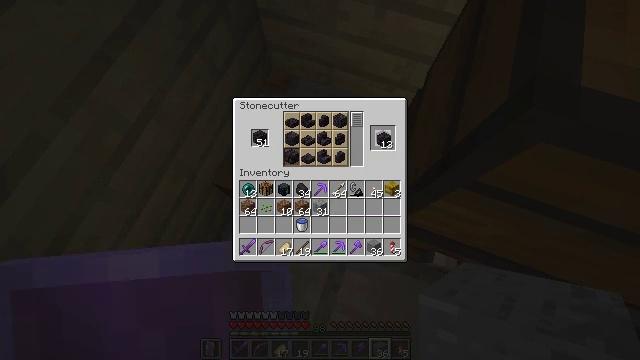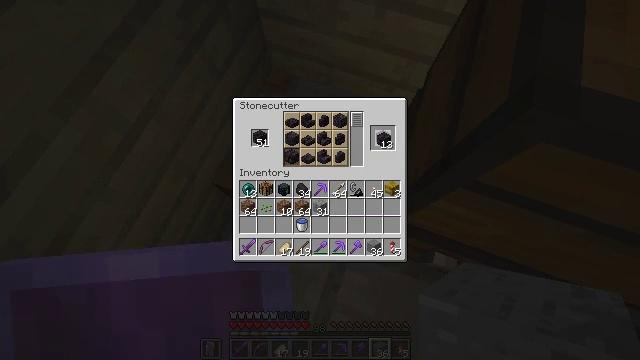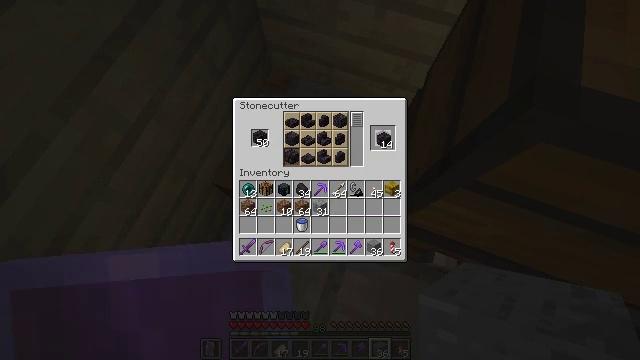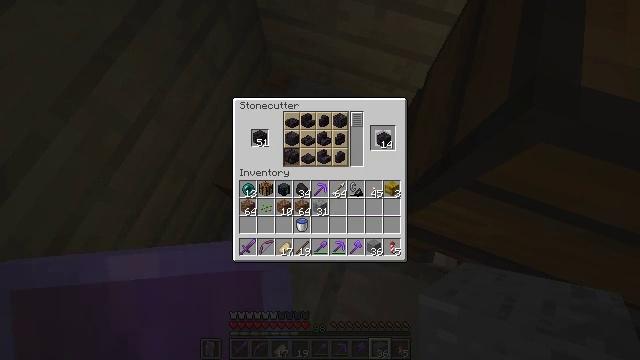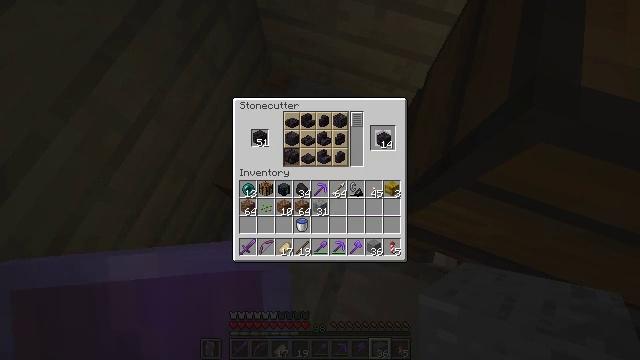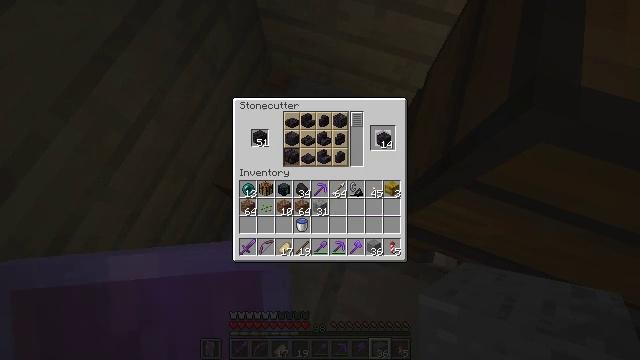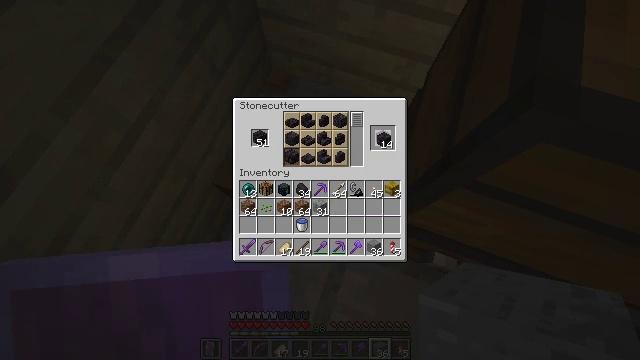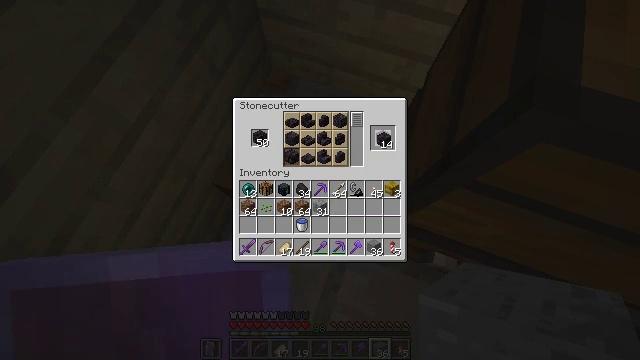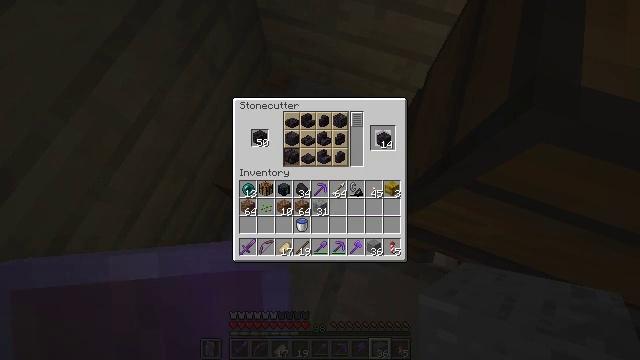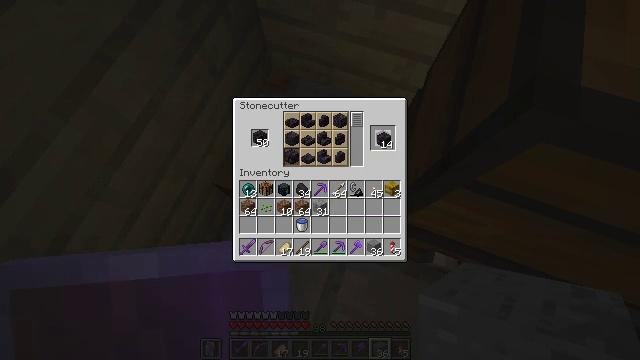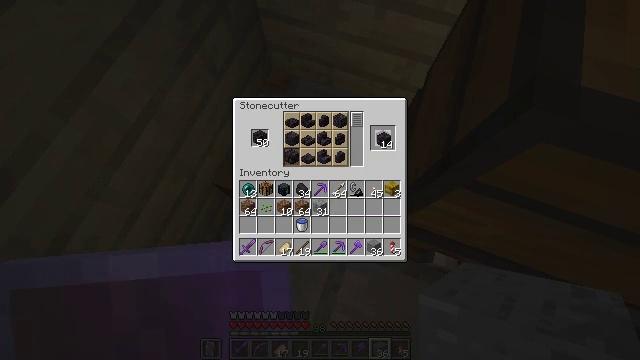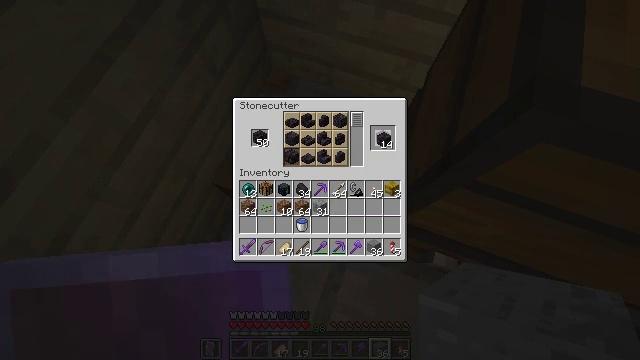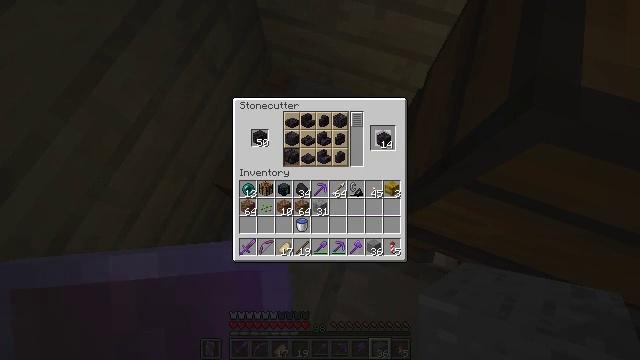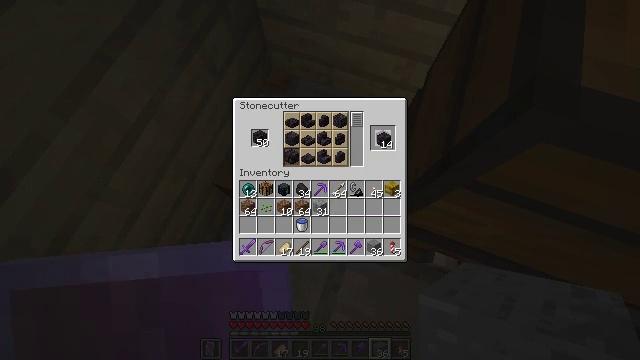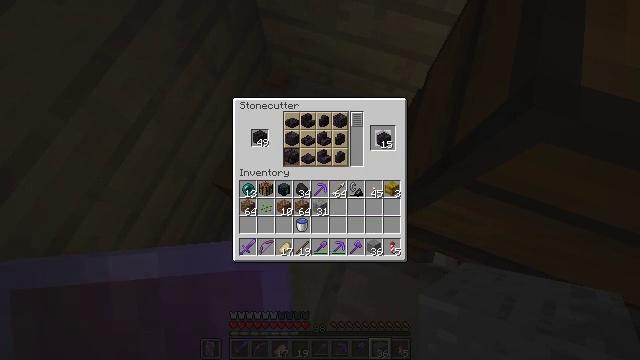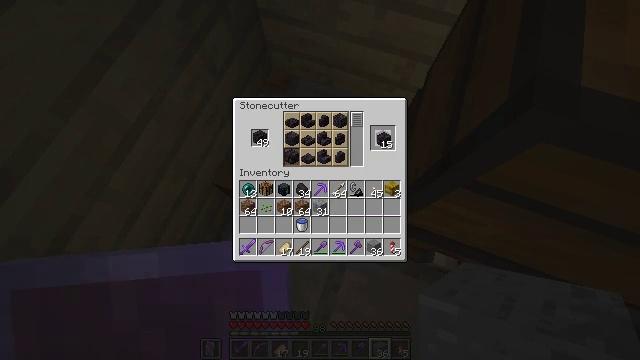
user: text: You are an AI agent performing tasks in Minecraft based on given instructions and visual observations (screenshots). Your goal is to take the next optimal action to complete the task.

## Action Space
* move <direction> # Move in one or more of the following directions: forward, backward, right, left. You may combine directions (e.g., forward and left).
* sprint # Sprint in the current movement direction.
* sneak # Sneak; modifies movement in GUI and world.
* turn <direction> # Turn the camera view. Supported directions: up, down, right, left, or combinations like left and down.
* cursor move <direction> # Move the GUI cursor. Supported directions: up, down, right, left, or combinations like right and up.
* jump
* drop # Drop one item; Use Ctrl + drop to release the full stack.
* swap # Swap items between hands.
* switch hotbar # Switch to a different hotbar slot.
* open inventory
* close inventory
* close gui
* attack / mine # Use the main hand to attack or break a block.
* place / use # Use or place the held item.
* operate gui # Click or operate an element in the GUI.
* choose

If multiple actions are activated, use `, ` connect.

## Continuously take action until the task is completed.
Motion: motion action
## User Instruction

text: Interact with the crafting table to craft polished blackstone bricks.
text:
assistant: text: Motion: attack / mine
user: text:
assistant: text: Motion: no_op
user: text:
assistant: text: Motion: no_op
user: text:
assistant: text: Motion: no_op
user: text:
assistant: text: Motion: no_op
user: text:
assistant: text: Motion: no_op
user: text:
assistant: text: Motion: no_op
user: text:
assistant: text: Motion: no_op
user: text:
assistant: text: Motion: no_op
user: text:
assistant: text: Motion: no_op
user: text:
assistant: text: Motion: attack / mine
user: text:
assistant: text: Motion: attack / mine
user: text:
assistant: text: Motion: attack / mine
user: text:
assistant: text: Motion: no_op
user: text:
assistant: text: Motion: no_op
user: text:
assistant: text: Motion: no_op
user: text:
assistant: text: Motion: no_op
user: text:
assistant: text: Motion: no_op
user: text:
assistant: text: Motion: no_op
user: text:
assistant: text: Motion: no_op
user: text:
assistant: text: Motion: no_op
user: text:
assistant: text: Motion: attack / mine
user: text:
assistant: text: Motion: attack / mine
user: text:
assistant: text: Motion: no_op
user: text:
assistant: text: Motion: no_op
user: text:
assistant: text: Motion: no_op
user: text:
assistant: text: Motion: no_op
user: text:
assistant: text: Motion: no_op
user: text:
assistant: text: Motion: no_op